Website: home-depot
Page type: billing-address
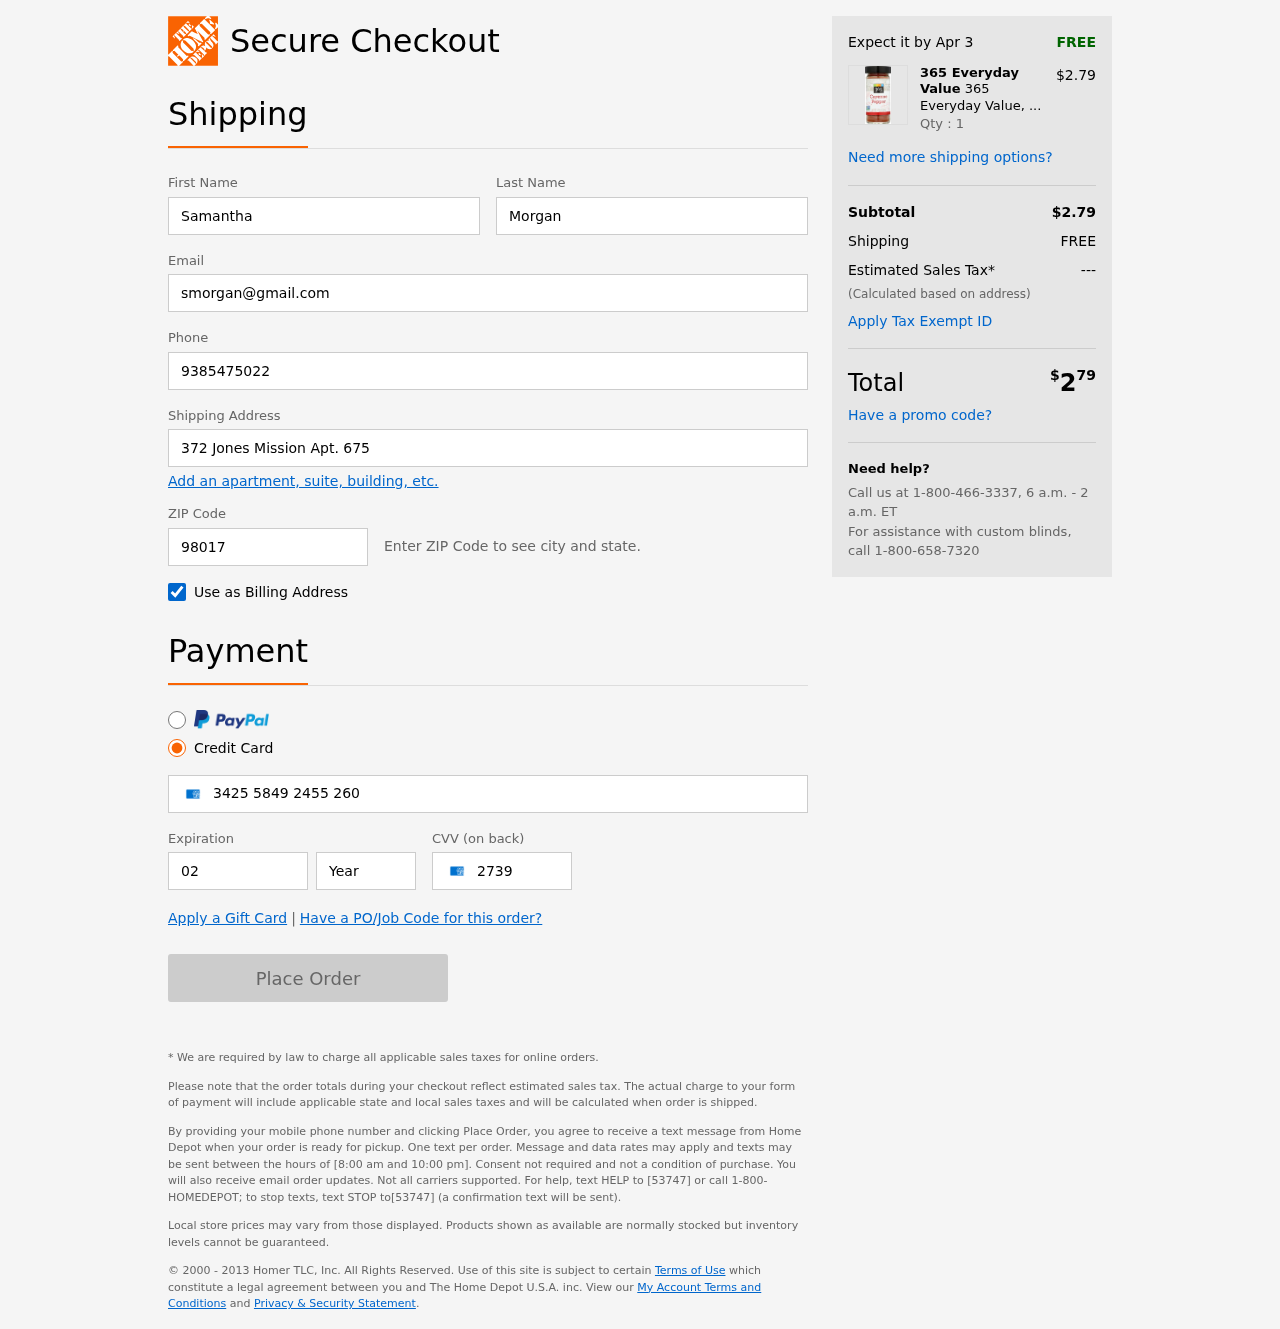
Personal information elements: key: PII_FIRSTNAME
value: Samantha
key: PII_LASTNAME
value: Morgan
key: PII_EMAIL
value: smorgan@gmail.com
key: PII_PHONE
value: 9385475022
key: PII_STREET
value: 372 Jones Mission Apt. 675
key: PII_POSTCODE
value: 98017
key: PII_CARD_NUMBER
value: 3425 5849 2455 260
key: PII_CARD_EXPIRY_MONTH
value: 02
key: PII_CARD_CVV
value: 2739
Product elements: key: PRODUCT1_BRAND
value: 365 Everyday Value
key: PRODUCT1_NAME
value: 365 Everyday Value, Cayenne Pepper, 1.76 oz
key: PRODUCT1_PRICE
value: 2.79
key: PRODUCT1_QUANTITY
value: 1
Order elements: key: ORDER_DELIVERY_DATE
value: Apr 3
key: ORDER_SUBTOTAL
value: $2.79
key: ORDER_SHIPPING_COST
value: FREE
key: ORDER_TAX
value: ---
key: ORDER_TOTAL2
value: $279